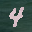
Label: 4